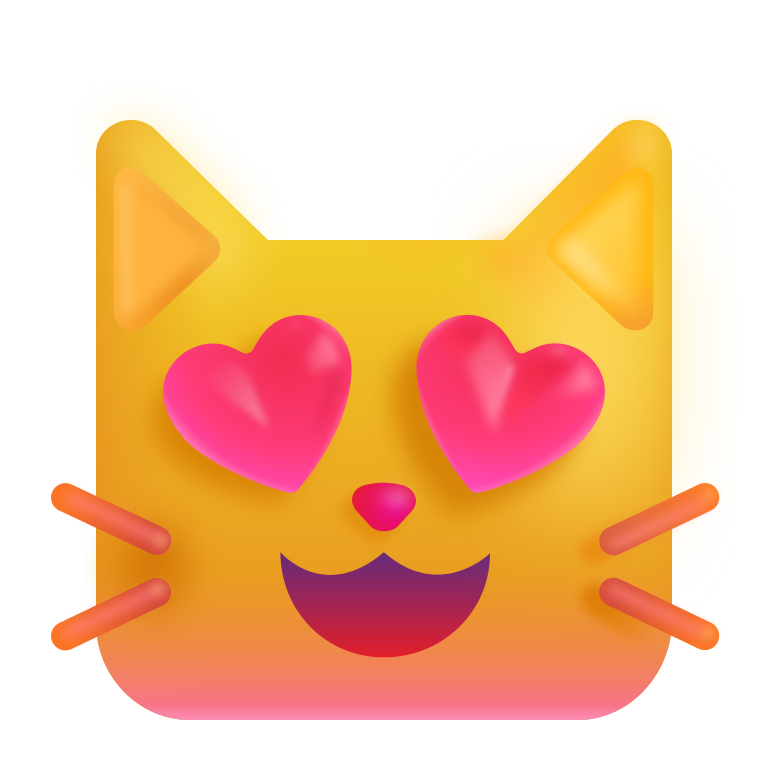
smiling cat with heart eyes color